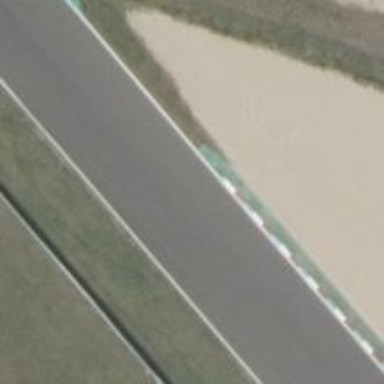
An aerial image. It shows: Kerb raceway.